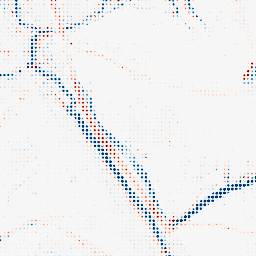
Category: morphological
Decomposition family: morphological_ellipse
Decomposition parameters: operation: average
width: 10
height: 10
Upsampling method: sinc_blackman
Upsampling parameters: scale: 8
kernel_size: 4
Upsampling scale: 8